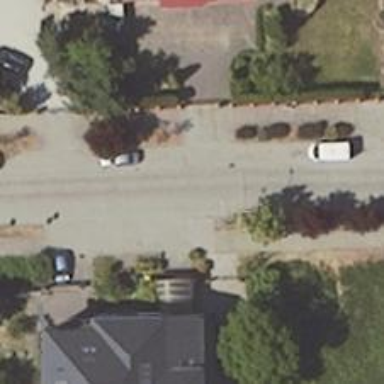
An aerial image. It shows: Bump for traffic calming.